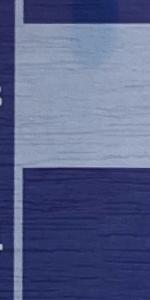
Label: Empty